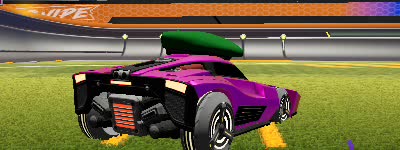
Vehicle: breakout